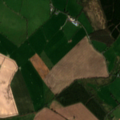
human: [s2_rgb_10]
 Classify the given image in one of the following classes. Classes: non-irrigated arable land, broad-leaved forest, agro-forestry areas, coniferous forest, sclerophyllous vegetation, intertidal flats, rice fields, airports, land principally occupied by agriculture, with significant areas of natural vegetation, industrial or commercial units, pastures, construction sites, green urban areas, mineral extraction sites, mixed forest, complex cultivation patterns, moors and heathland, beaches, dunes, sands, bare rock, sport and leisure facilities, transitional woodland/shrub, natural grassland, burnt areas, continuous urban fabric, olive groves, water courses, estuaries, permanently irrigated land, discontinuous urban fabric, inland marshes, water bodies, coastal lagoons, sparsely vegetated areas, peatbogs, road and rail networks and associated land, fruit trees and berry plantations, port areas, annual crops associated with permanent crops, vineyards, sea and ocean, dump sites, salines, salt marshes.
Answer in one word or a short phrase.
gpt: non-irrigated arable land, pastures, coniferous forest